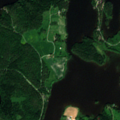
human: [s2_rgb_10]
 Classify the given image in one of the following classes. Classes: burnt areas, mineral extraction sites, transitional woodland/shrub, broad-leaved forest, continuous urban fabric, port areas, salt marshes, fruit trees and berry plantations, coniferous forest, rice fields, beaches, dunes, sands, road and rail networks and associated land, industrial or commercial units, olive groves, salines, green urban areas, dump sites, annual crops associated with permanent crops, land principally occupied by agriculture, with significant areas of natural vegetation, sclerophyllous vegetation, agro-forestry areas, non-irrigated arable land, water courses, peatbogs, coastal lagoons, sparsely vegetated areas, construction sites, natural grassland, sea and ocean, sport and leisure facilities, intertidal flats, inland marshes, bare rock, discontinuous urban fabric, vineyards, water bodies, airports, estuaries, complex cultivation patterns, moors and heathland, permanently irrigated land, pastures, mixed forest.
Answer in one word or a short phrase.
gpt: land principally occupied by agriculture, with significant areas of natural vegetation, mixed forest, water bodies